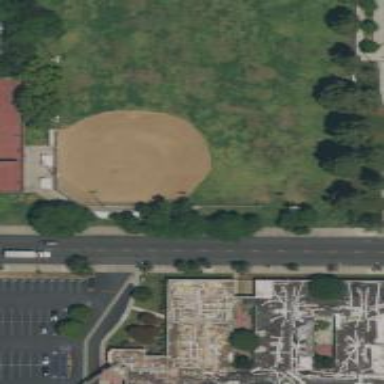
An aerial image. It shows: Baseball pitch for leisure and sports activities.